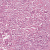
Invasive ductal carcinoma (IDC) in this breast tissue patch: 1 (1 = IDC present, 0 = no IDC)